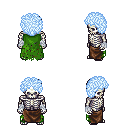
a pixel art fantasy rpg character, male body template, skeleton, green tattered cape, robe skirt, white cyan curly afro hairstyle, white cloth bandages, four views (front, back, left, right), 2x2 character sprite sheet, small pixel art, hard edges, no anti-aliasing